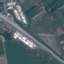
Land use / land cover class: Highway